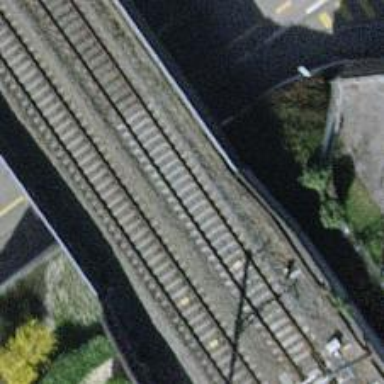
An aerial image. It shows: Single-track railway bridge with contact lines for electrification.